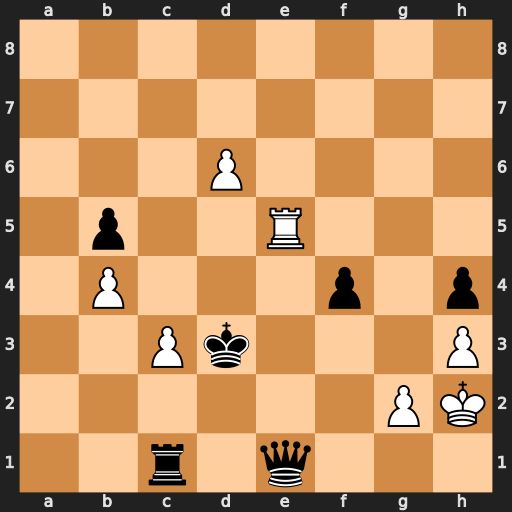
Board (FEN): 8/8/3P4/1p2R3/1P3p1p/2Pk3P/6PK/2r1q3
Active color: w
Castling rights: -
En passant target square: -
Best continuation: Rxe1 Rxe1 d7 Kc2 d8=Q